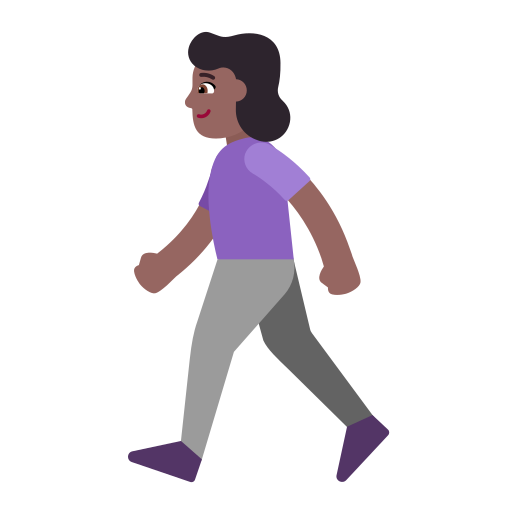
woman walking flat  dark